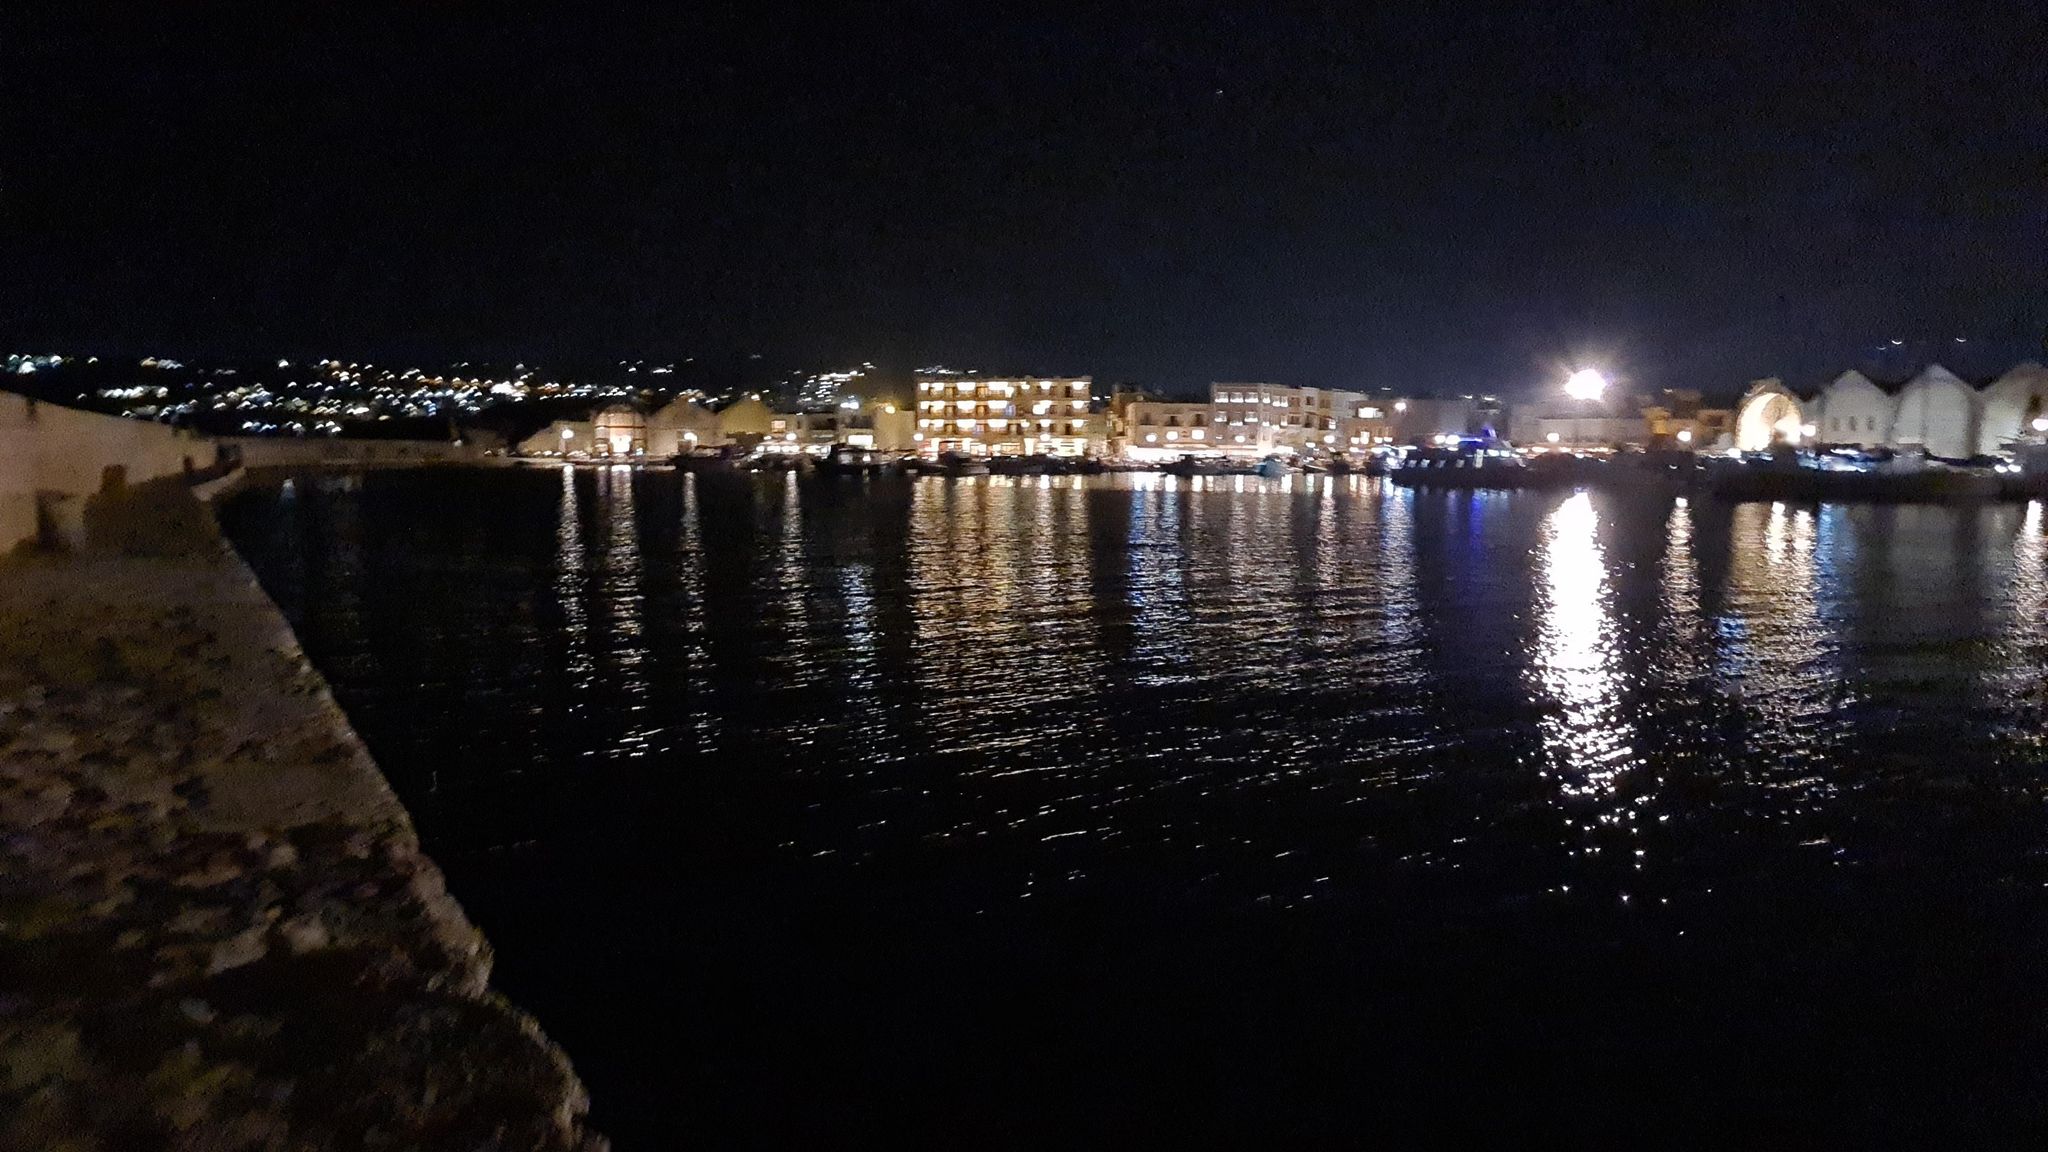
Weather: snowy
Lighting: night
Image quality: slightly poor
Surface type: walking surface
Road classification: residential, footway, steps
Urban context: urban centre
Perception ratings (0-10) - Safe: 2.15, Lively: 1.12, Beautiful: 3.21, Boring: 7.59, Depressing: 1.13, Wealthy: 7.79